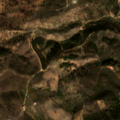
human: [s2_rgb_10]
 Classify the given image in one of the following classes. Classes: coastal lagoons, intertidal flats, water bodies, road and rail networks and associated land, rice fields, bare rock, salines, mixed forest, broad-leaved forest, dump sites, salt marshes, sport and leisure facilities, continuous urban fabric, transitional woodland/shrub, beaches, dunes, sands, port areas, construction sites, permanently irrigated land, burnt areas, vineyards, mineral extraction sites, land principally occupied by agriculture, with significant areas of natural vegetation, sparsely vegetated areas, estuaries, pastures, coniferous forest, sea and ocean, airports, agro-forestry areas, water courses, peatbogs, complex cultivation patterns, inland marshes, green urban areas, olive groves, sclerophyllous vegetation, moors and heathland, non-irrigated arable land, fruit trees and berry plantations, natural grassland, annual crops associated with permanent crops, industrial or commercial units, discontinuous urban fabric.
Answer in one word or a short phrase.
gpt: olive groves, agro-forestry areas, broad-leaved forest, transitional woodland/shrub